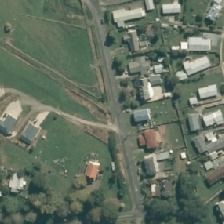
Land cover: urban_build_up